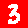
Digit: 3